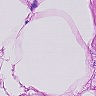
Metastatic tissue present: no